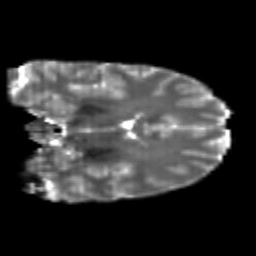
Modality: T2w
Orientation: coronal
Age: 22
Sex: male
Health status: healthy
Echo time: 0.074 s